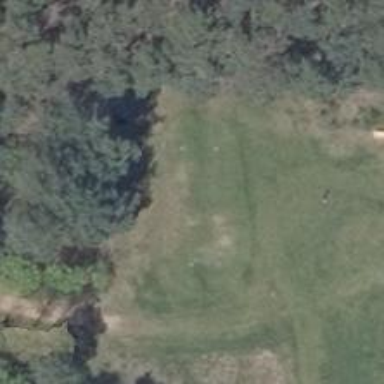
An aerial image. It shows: Golf tee.